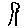
Label: tree